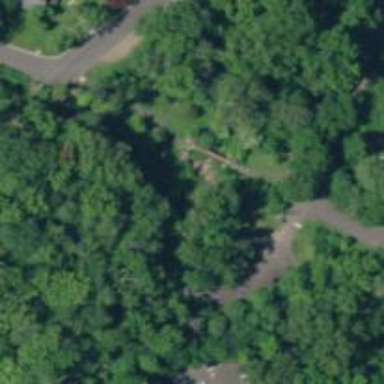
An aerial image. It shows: Path leading to bridge.